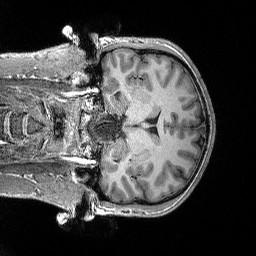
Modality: T1w
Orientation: coronal
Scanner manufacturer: siemens
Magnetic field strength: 3 T
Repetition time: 2.3 s
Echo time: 0.00298 s